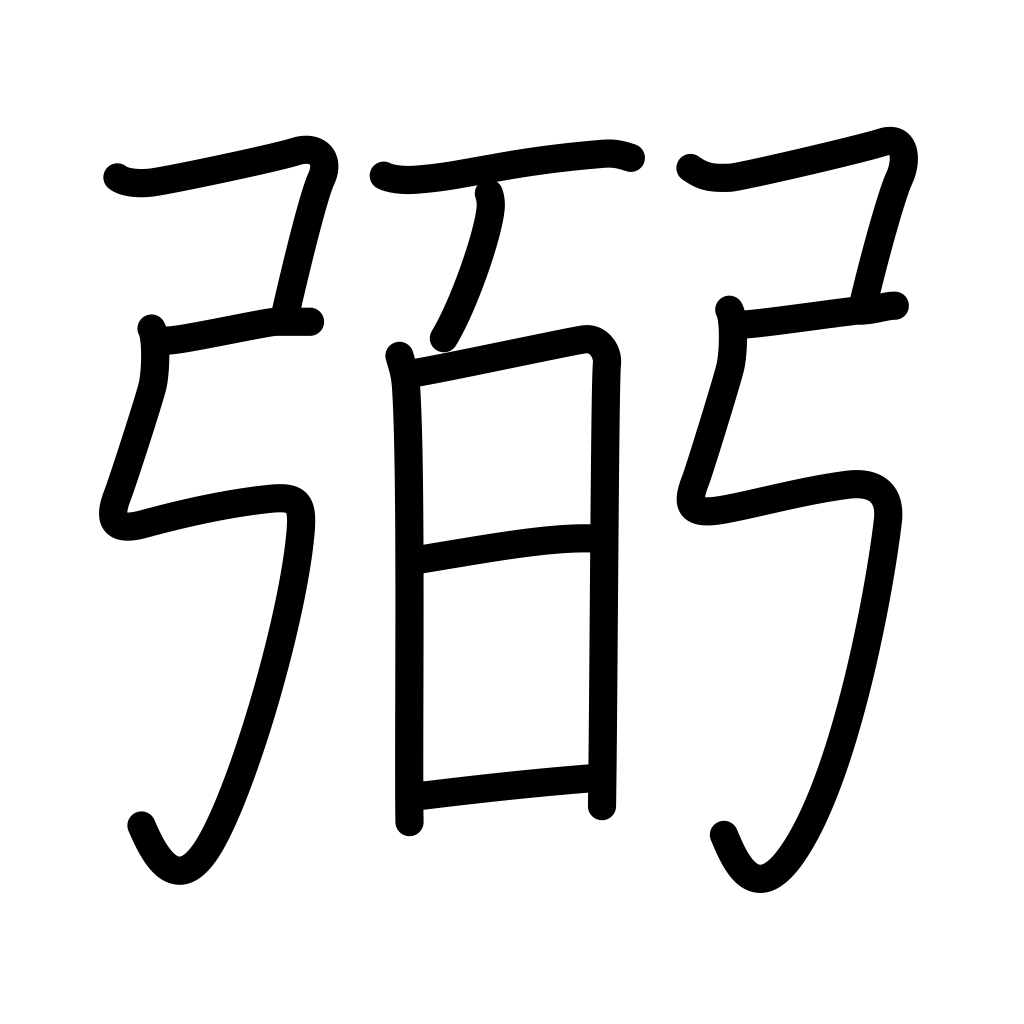
Meaning: help